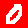
Digit: 0